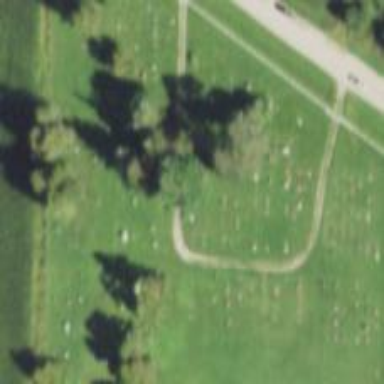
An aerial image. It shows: Cemetery.